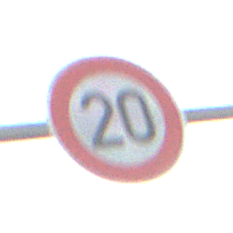
Verkehrszeichen: Geschwindigkeit20
Umgebung: Outdoor, Nature
Tageszeit: SunriseSunset
Wetter: PartlyCloudy
Licht: Natural
Jahreszeit: NotSpecified
Kontrast: HighContrast